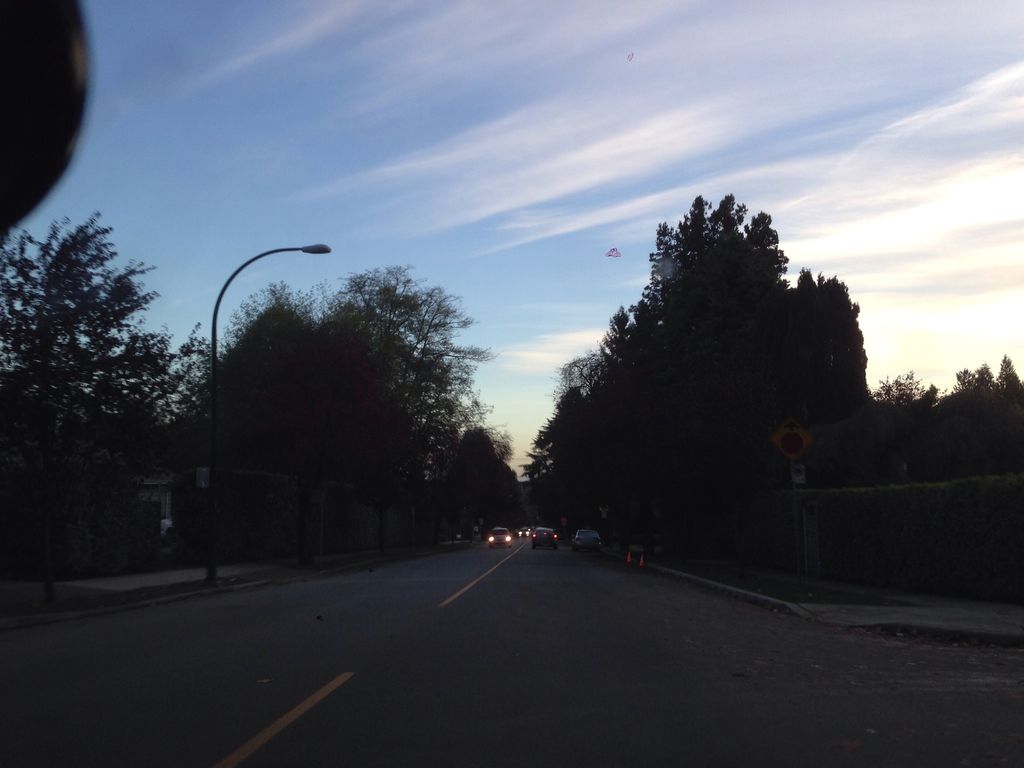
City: vancouver